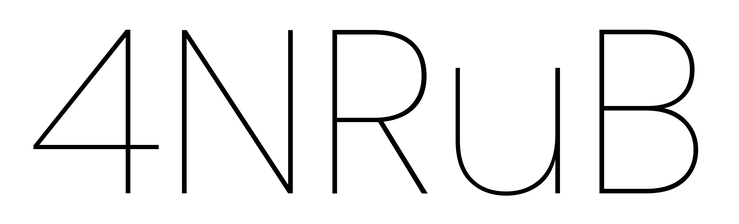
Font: Poppins-Thin